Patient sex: M
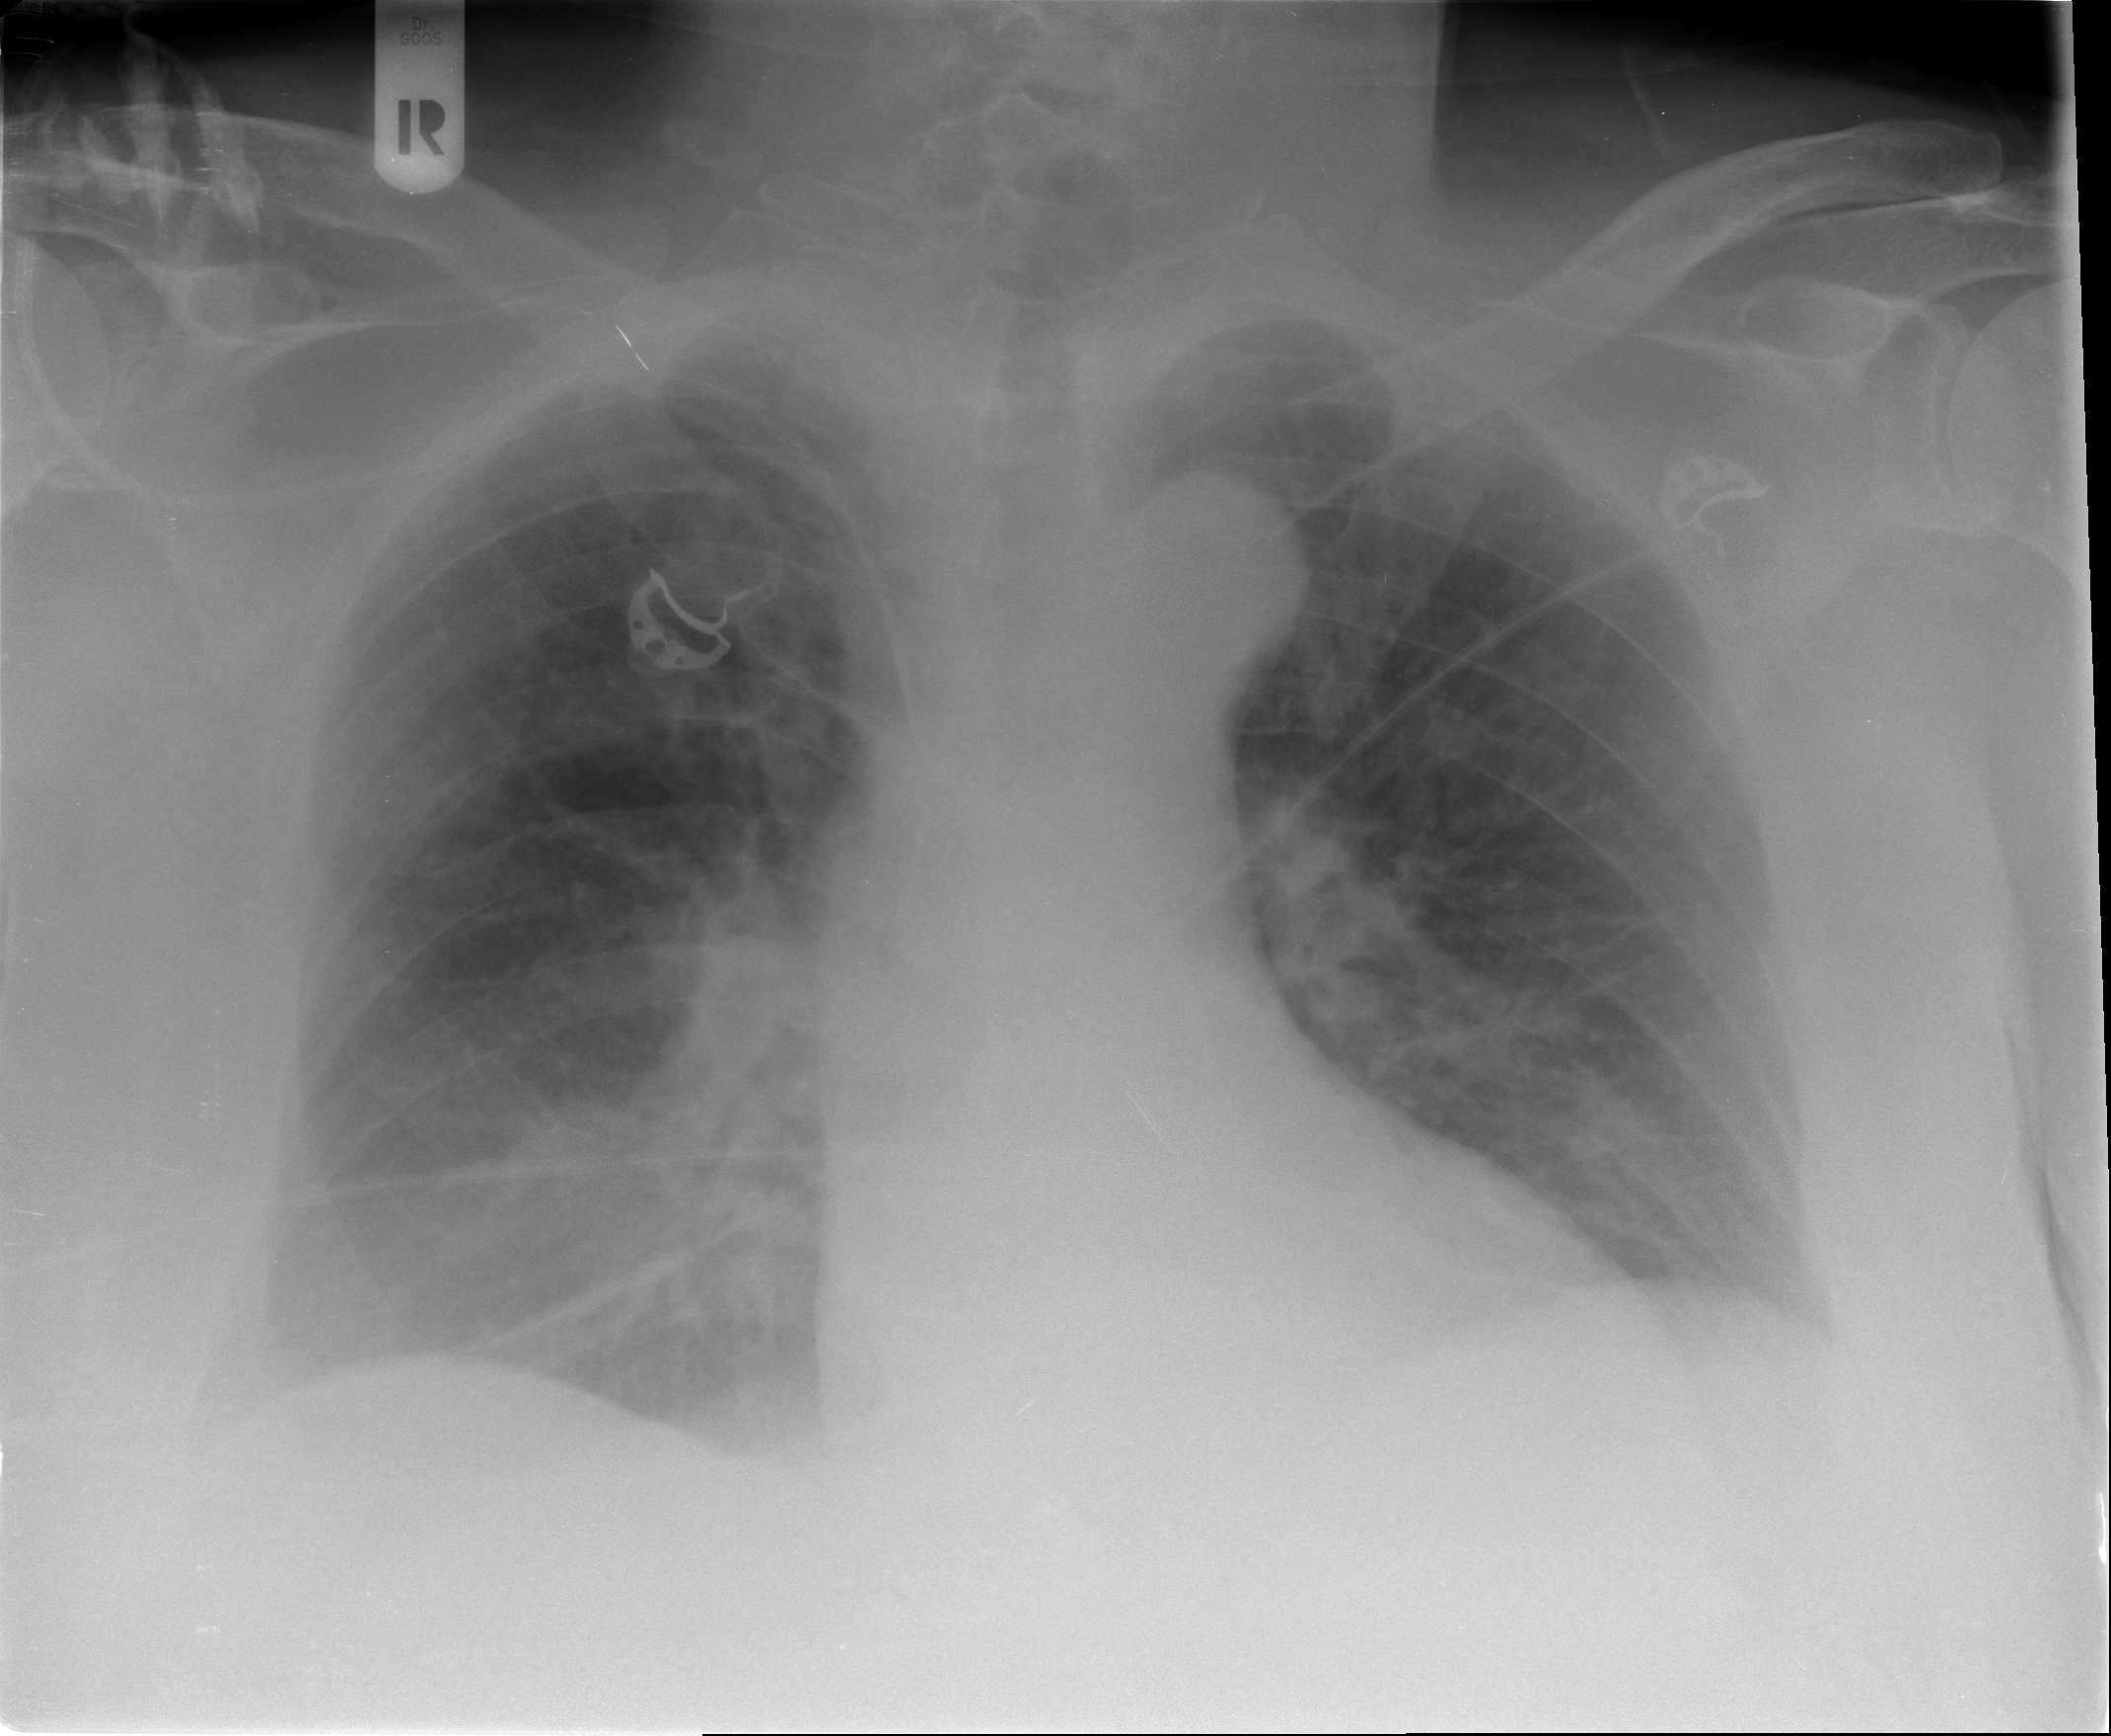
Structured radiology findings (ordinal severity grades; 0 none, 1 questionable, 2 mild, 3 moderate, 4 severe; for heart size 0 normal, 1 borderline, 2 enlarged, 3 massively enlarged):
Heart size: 0
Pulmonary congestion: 2
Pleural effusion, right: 2
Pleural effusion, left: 2
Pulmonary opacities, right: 0
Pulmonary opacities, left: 0
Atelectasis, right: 2
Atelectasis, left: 0